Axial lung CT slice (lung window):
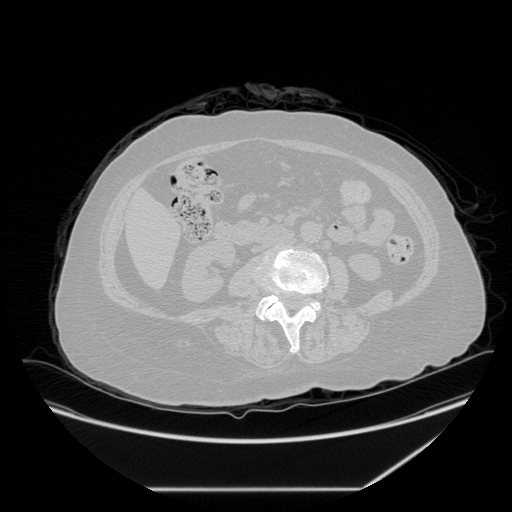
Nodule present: no